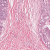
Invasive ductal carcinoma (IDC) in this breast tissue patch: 0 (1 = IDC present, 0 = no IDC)